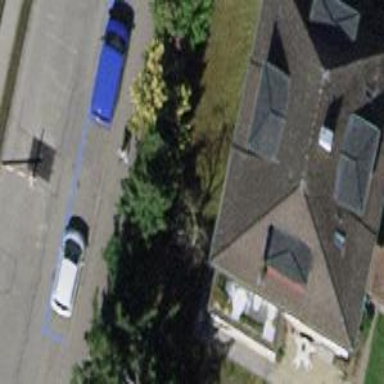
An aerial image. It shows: Hipped roof on apartment building.